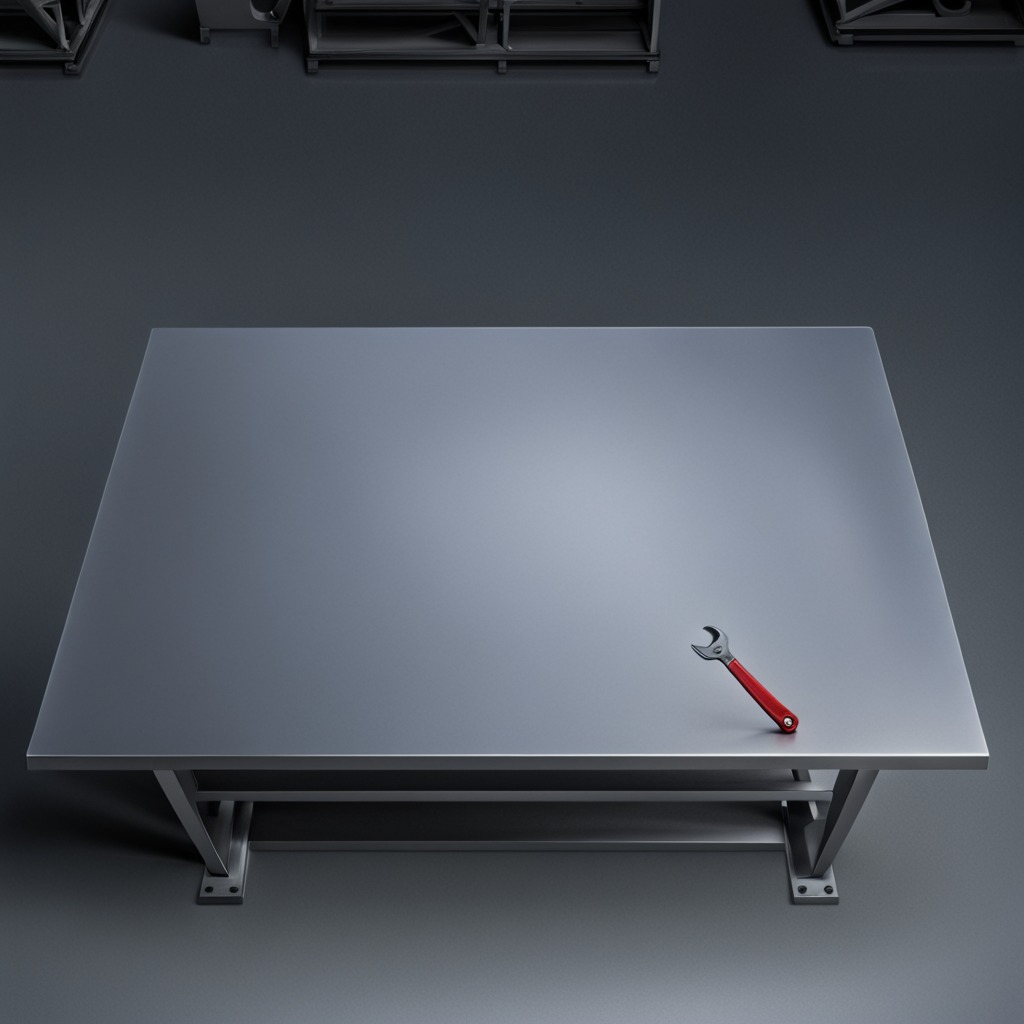
An wrench lies on the clean empty table in the basement in the evening.